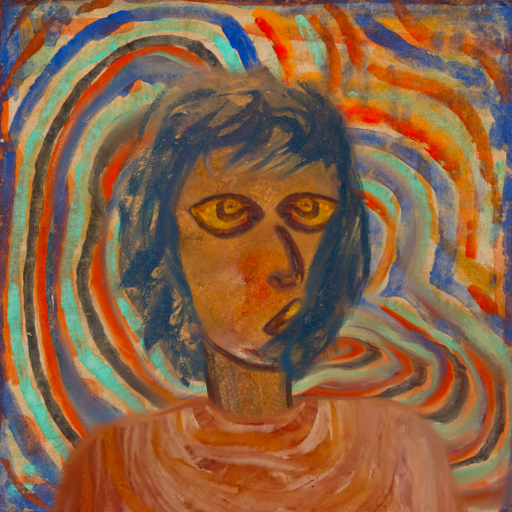
Background: Sisters, Head And Neck Side: Pipe, Face Side: Comrade, Bust: Pious_Lady, Hair Side: In_The_Sun, Head Accessory: Blank, Second Necklace: Blank, Necklace: Blank, Baby: Blank